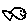
Label: fish